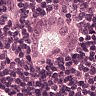
Metastatic tissue present: yes